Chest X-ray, AP view. Patient: 59 years old, sex F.
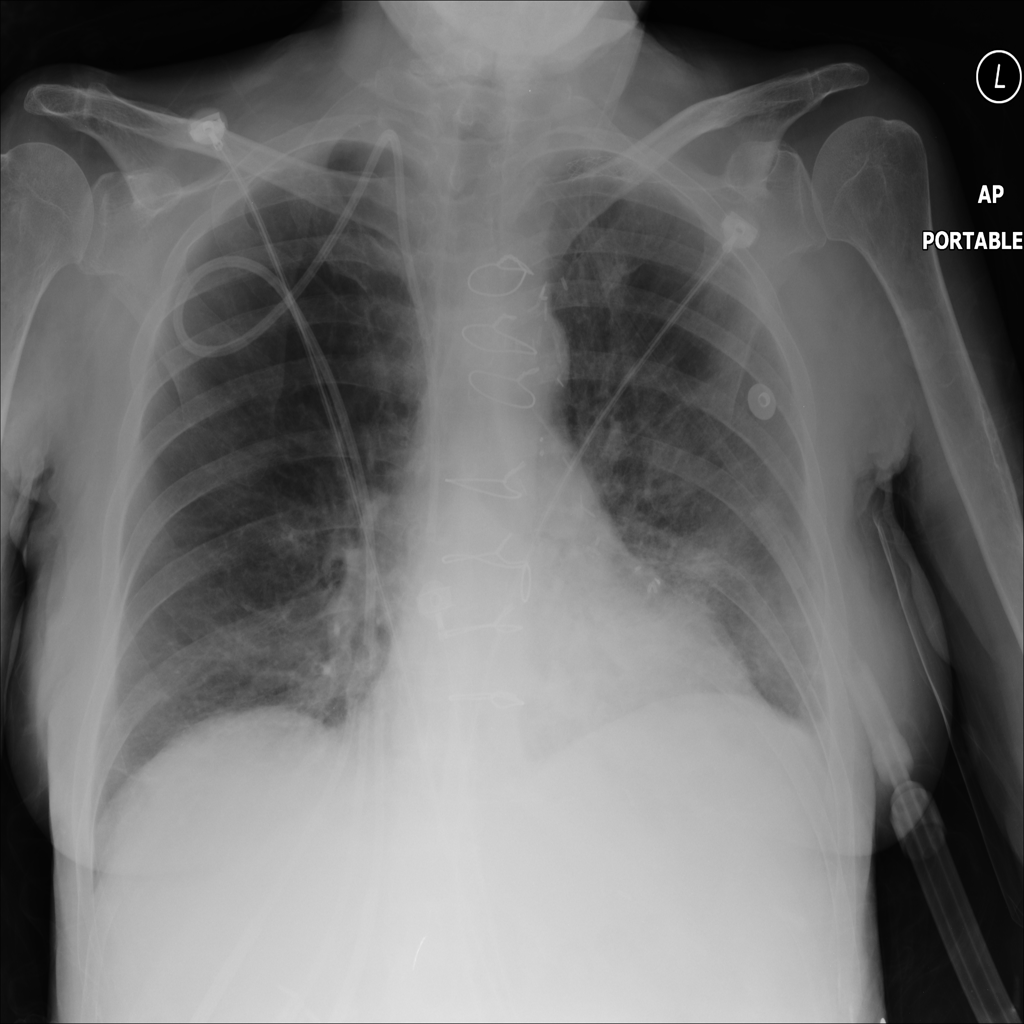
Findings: Atelectasis, Consolidation, Pneumonia